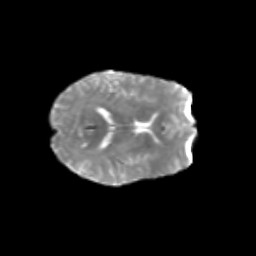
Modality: T2w
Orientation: axial
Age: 39
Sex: female
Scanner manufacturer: siemens
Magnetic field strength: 3 T
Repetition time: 1.8 s
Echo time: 0.07 s